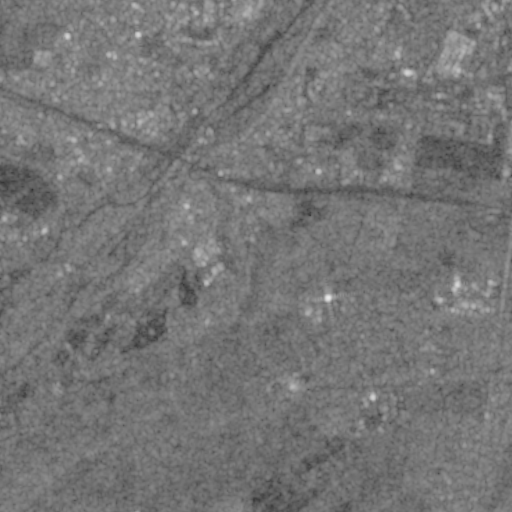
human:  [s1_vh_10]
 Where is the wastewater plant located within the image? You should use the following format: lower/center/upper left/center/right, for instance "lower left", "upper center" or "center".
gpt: The wastewater plant is located in the lower center of the image.
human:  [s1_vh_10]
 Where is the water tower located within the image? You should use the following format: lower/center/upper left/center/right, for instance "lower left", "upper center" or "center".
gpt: The water tower is located in the upper left of the image.
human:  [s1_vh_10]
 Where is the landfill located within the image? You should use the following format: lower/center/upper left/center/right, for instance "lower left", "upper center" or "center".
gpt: There is no landfill in the image.

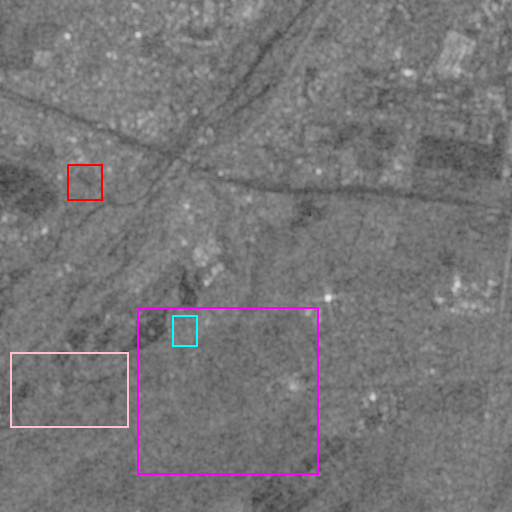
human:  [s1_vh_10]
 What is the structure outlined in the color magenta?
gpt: The structure outlined in magenta is a crop field.
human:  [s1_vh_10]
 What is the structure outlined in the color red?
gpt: The structure outlined in red is a park.
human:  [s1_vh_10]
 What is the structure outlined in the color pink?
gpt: The structure outlined in pink is a quarry.
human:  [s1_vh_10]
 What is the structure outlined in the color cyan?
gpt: The structure outlined in cyan is a wastewater plant.
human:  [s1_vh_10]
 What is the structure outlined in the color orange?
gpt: There is no orange outline.